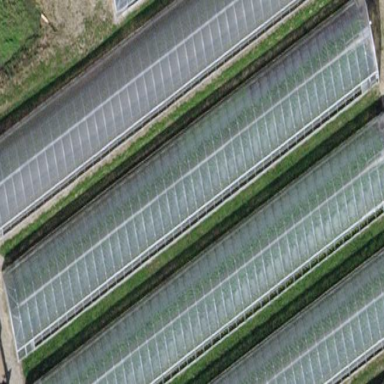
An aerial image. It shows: Greenhouse.